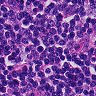
Metastatic tissue present: no